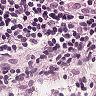
Metastatic tissue present: no